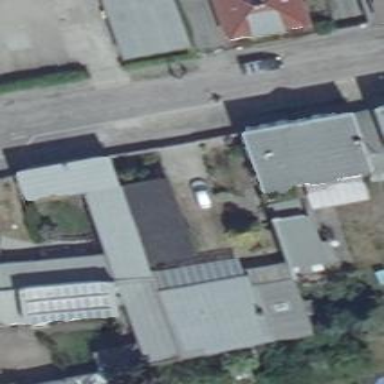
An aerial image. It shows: Shed building.